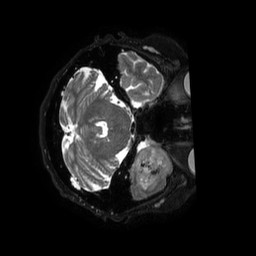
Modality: T2w
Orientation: axial
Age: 72
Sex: female
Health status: ill
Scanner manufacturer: philips
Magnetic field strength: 3 T
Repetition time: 3.5 s
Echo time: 0.3 s